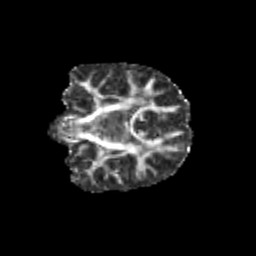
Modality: FA
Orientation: coronal
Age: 10
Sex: female
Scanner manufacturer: siemens
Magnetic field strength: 3 T
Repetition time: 3.8 s
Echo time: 0.07 s